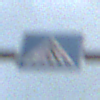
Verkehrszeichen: FussgaengerueberwegRechts
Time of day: MorningAfternoon
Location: Outdoor (Suburban)
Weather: PartlyCloudy
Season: NotSpecified
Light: Natural